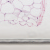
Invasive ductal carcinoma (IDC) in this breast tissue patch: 0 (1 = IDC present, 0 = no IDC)